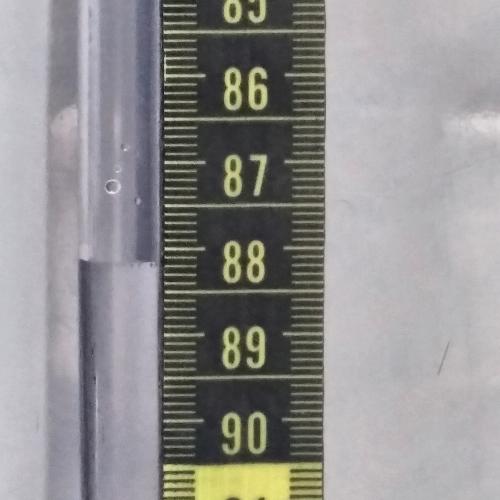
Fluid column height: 88.2 cm